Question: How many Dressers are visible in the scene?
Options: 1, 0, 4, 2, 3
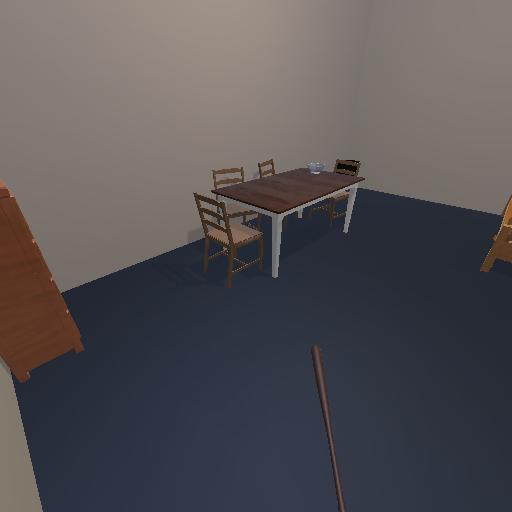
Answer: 1